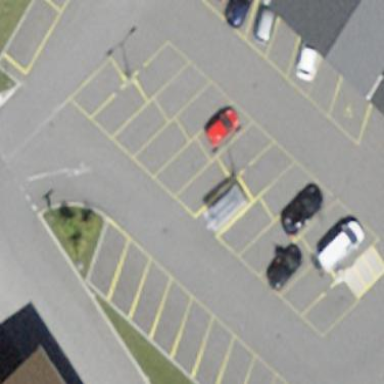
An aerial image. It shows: Parking area.